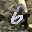
Label: 6